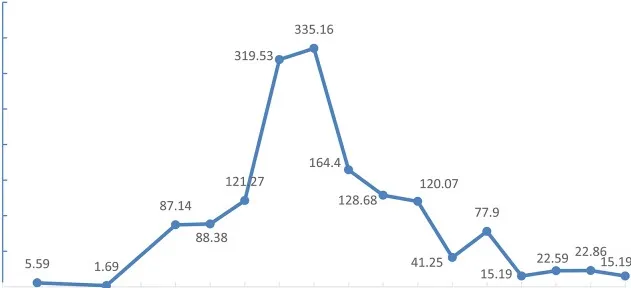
IL-6 levels of the COVID-19 patient during the 19 days of hospitalization to ICU isolation ward of Liaocheng People's Hospital.
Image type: chart (chart)